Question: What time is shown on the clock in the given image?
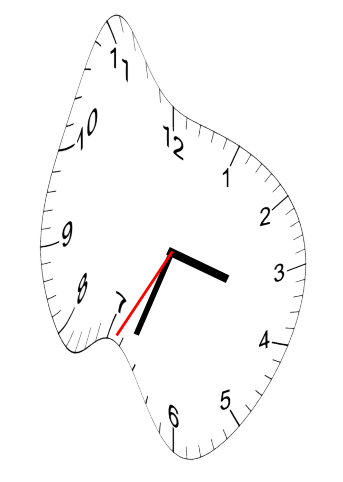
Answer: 03:33:35